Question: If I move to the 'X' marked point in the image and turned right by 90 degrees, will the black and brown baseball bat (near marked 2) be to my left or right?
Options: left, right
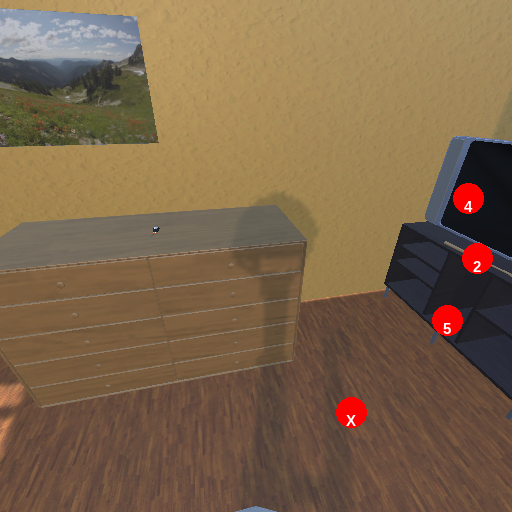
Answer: left